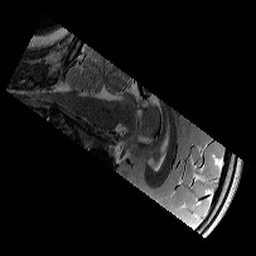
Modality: T2w
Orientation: sagittal
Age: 9
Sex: female
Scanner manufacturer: siemens
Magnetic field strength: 3 T
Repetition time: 9.23 s
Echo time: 0.067 s